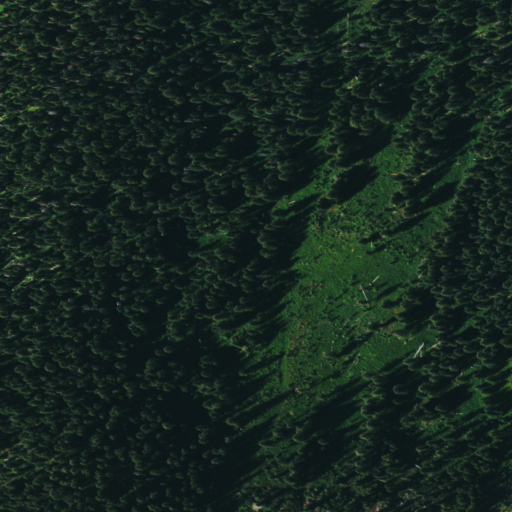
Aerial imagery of gap in Colorado named Puzzle Pass containing evergreen forest and deciduous forest